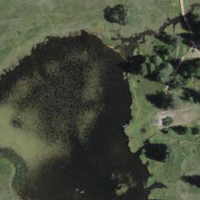
EUNIS habitat code: 52
Species observed at this site:
Erebia euryale
Menyanthes trifoliata
Lophophanes cristatus
Anas platyrhynchos
Pyrrhula pyrrhula
Vaccinium vitis-idaea
Hieracium villosum
Turdus viscivorus
Aeshna cyanea
Carduelis carduelis
Juniperus communis
Berberis vulgaris
Parus major
Calluna vulgaris
Nucifraga caryocatactes
Corvus corax
Periparus ater